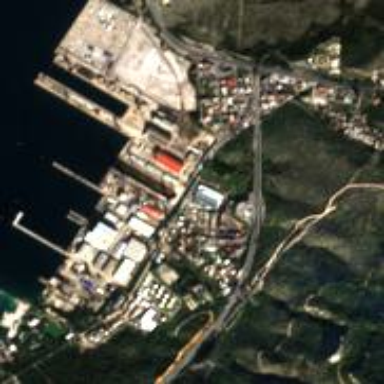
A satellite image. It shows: Industrial shipyard located near boatyard.